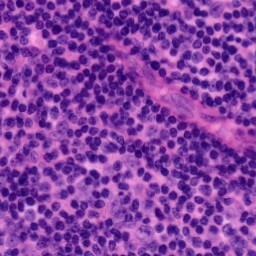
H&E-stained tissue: Tonsil